Question: The project is based on PRISM.
I've got a main region in the 'TabControl' in the Shell.
'''
<!-- Main Region : A tab control -->
<TabControl prism:RegionManager.RegionName="MainRegion" >
</TabControl>
'''
Then, I've got several 'Modules' where all of them contains the same views. And must be added to the tab control region.
'''
|_ModuleA
| |_ViewA
|
|_ModuleB
|_ViewB
'''
Check please the image. In tab 'ModuleA', it shows in the left of the tab content 'ViewA', and the right is a generic view because all the tabs must show the same UI.

How can I do this?
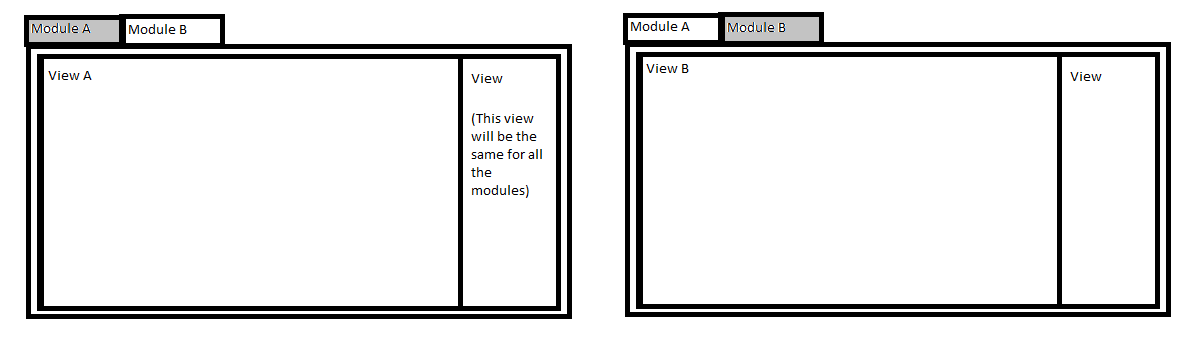
Answer: I guess 'lecrank' already answered the question. There's no problem to add Region inside other Region or View. What I did in my project:
- - 'Initialize()'- -
So feel free to define and implement Regions and Views in another modules - just pass somehow the IRegionManager and IEventAggregator instances into Module class.